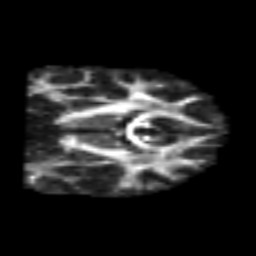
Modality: FA
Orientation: coronal
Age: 25
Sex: male
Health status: healthy